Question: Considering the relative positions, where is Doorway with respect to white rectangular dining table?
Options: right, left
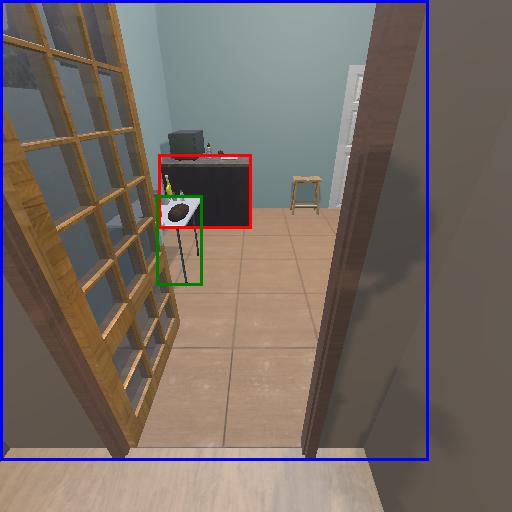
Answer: right